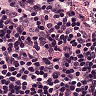
Metastatic tissue present: no